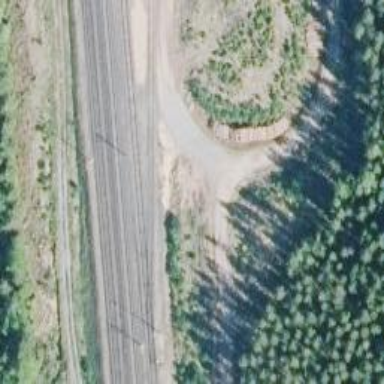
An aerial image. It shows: Wedge is used for the railway derail.